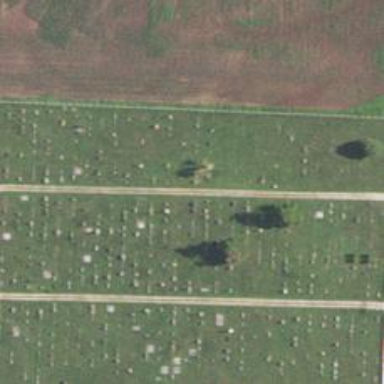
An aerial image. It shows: Cemetery.